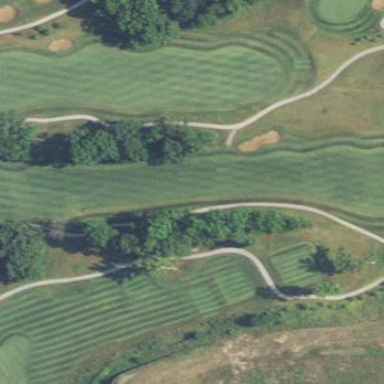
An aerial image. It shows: Golf fairway surrounded by grass.